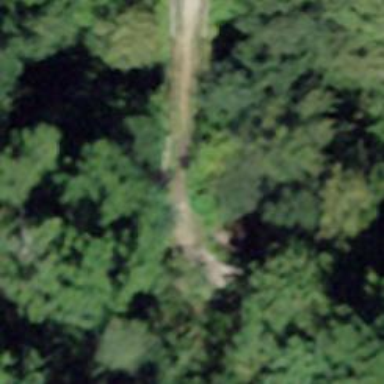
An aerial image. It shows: Ground path leading to bridge.